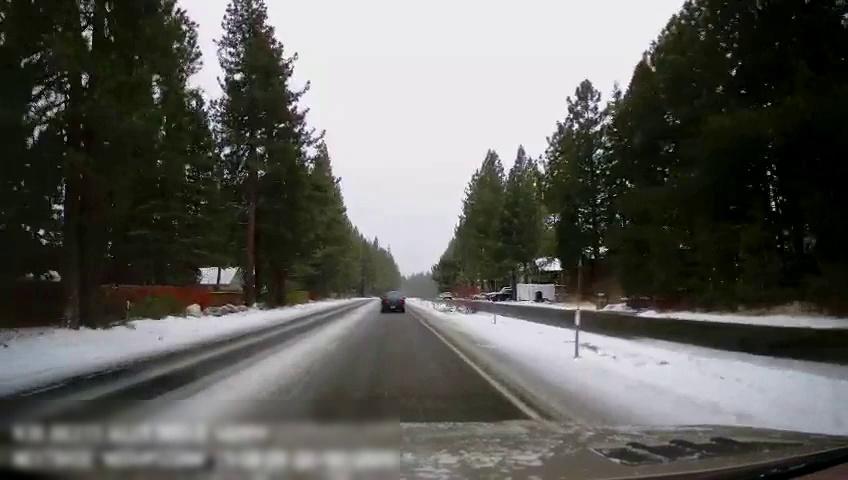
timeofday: Day
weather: Snowy
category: Drivable Space
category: Drivable Space
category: Vehicles | Car
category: Vehicles | Truck
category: Vehicles | SUV
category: Vehicles | Car
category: Lanes | Current Lane